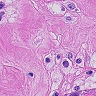
Metastatic tissue present: yes